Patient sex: M
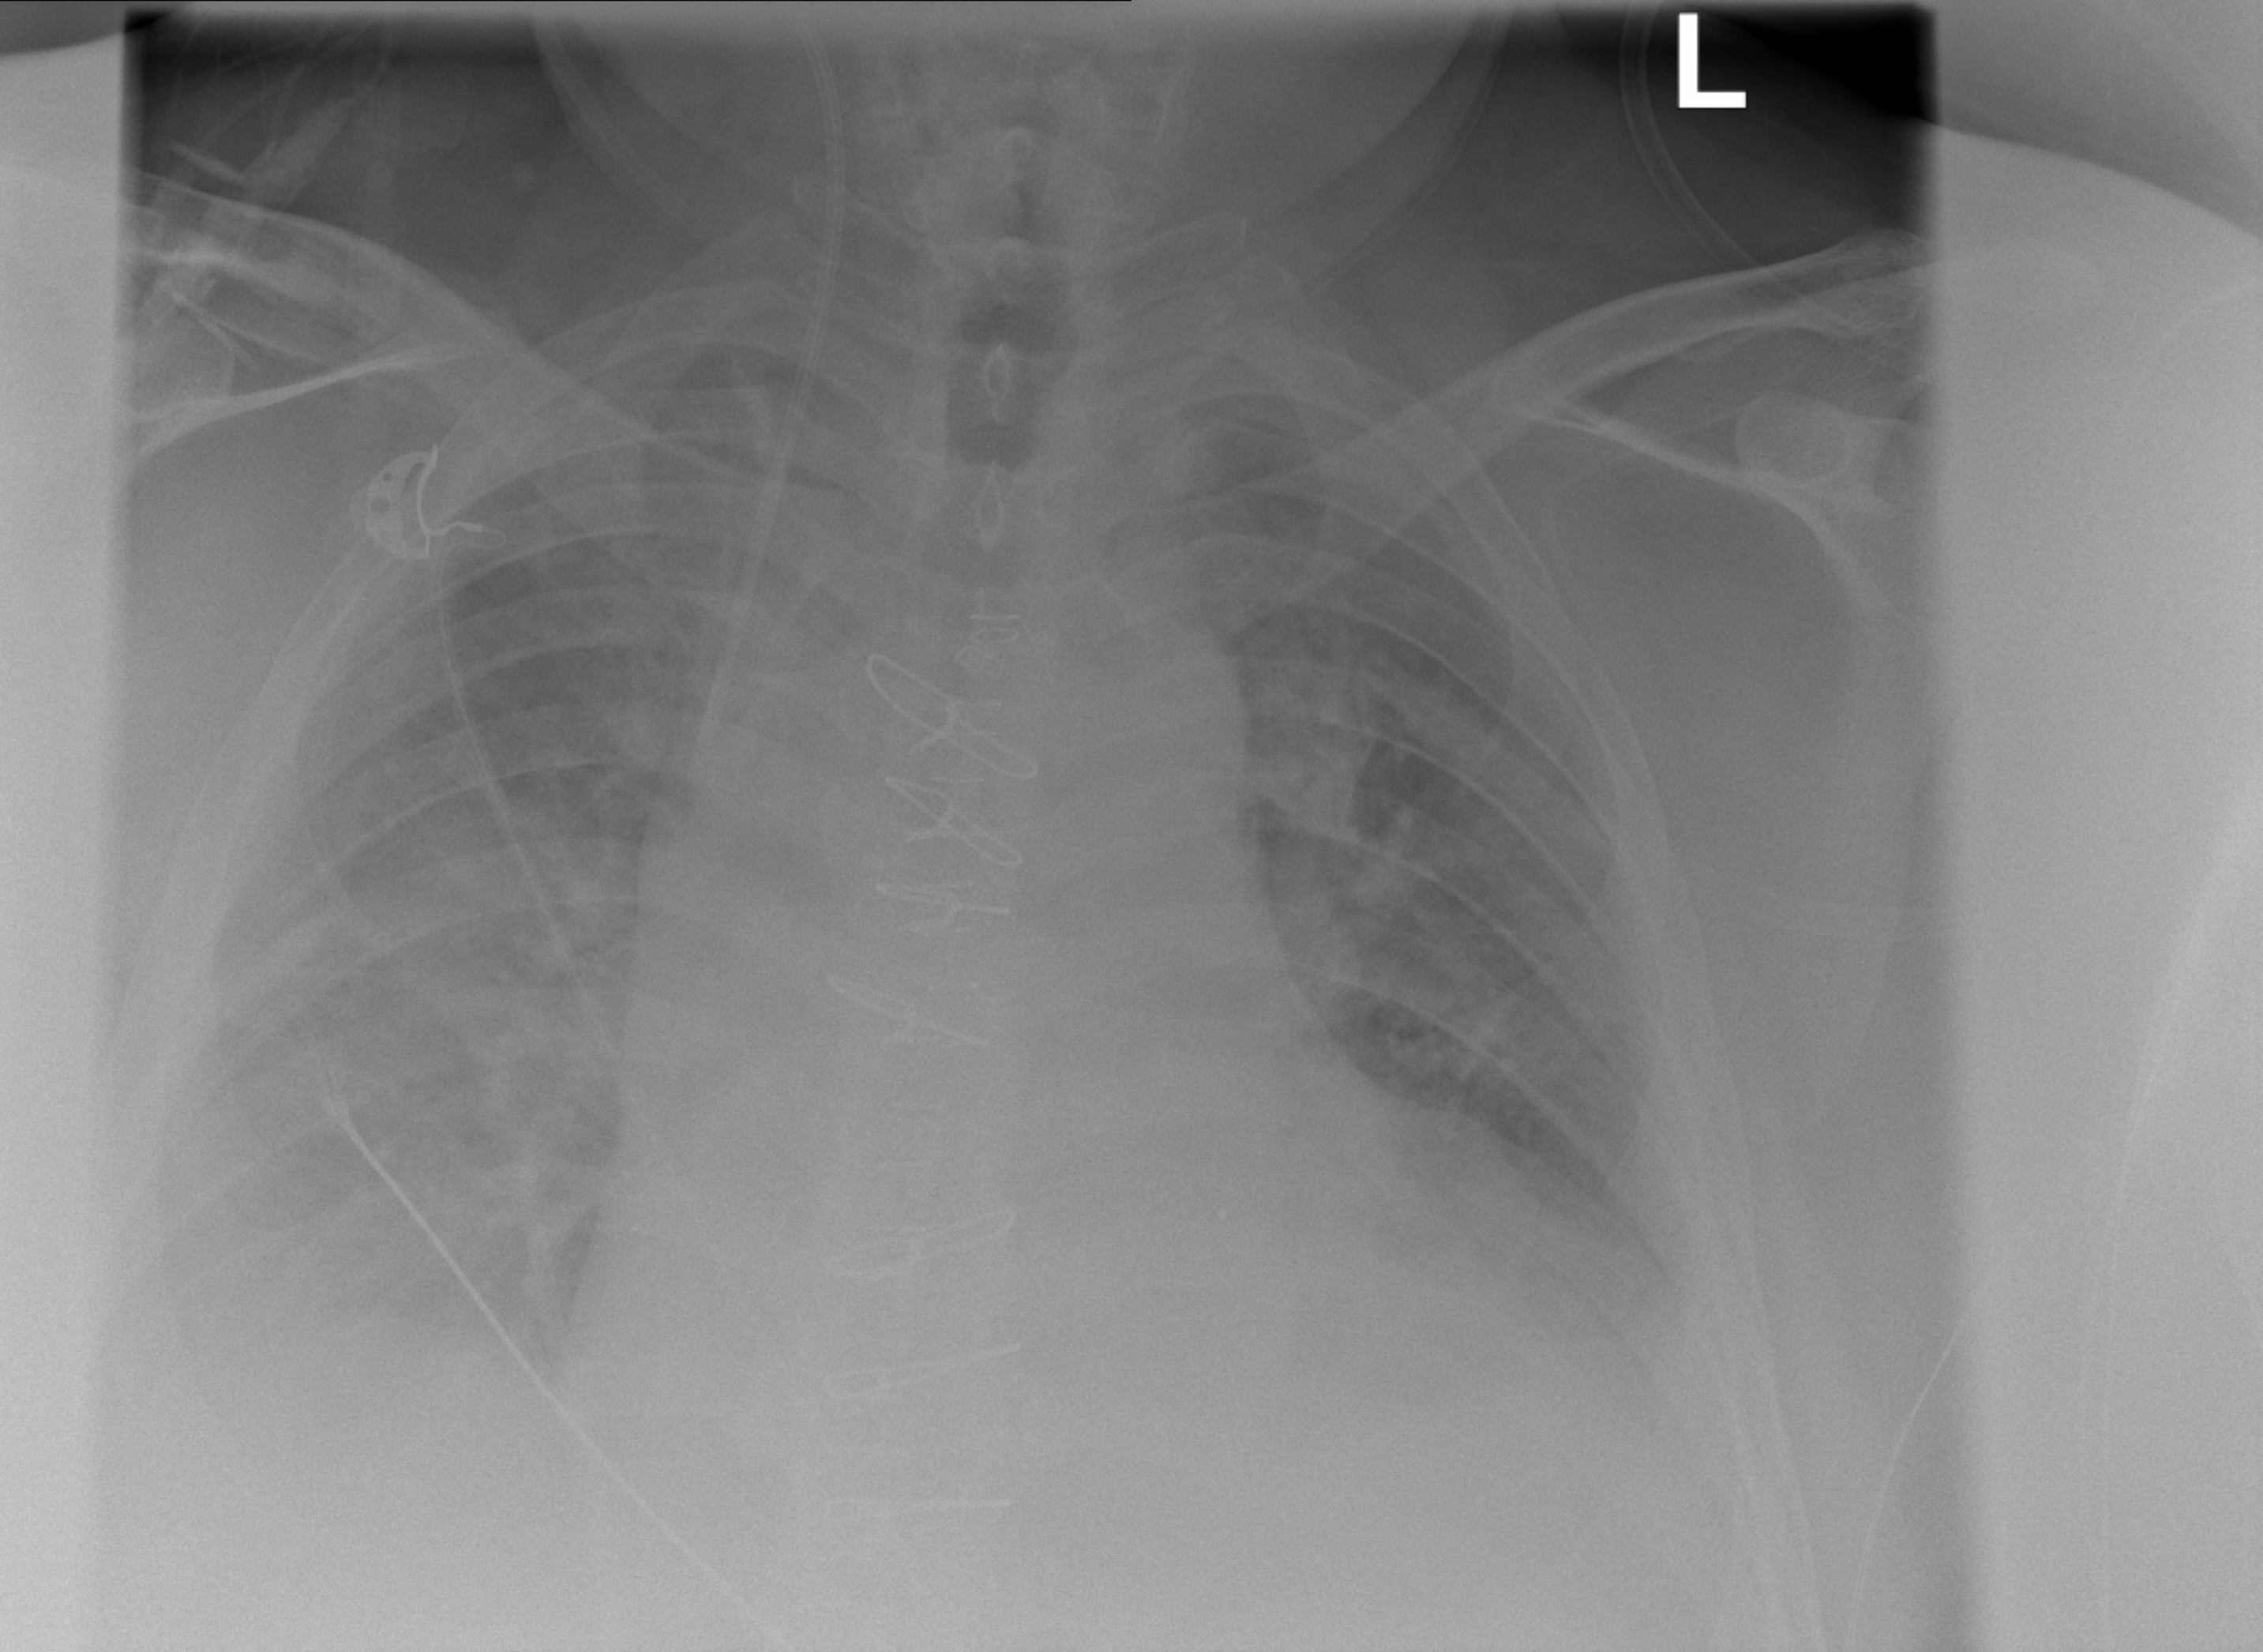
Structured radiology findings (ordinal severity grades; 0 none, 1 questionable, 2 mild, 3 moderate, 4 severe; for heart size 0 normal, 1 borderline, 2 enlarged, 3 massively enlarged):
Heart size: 2
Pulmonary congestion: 3
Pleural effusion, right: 3
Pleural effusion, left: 2
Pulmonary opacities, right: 2
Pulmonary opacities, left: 2
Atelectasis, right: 3
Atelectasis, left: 2